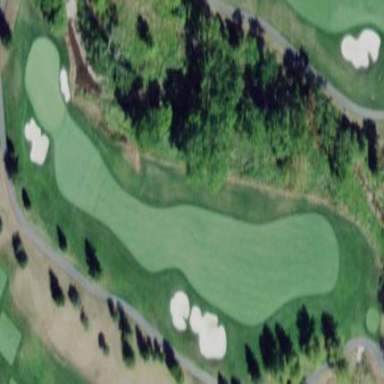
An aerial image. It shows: Golf rough area.